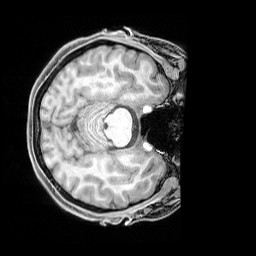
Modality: T1w
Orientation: axial
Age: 24
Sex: female
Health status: healthy
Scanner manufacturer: siemens
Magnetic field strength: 3 T
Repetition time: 1.65 s
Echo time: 0.00182 s